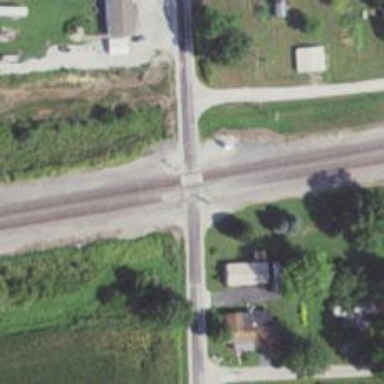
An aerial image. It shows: Railway level crossing.